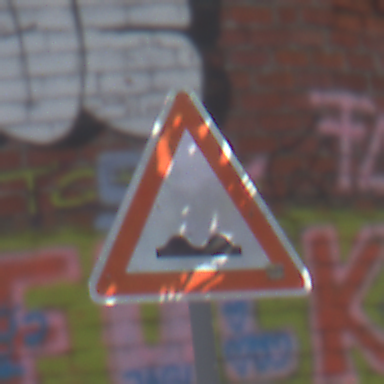
Verkehrszeichen: UnebeneFahrbahn
Umgebung: Outdoor, Suburban
Tageszeit: MorningAfternoon
Wetter: Overcast
Licht: Natural
Jahreszeit: NotSpecified
Kontrast: LowContrast